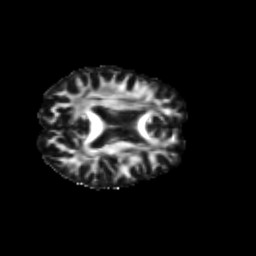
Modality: FA
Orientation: axial
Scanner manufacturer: siemens
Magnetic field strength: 3 T
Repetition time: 9.2 s
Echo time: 0.084 s